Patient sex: M
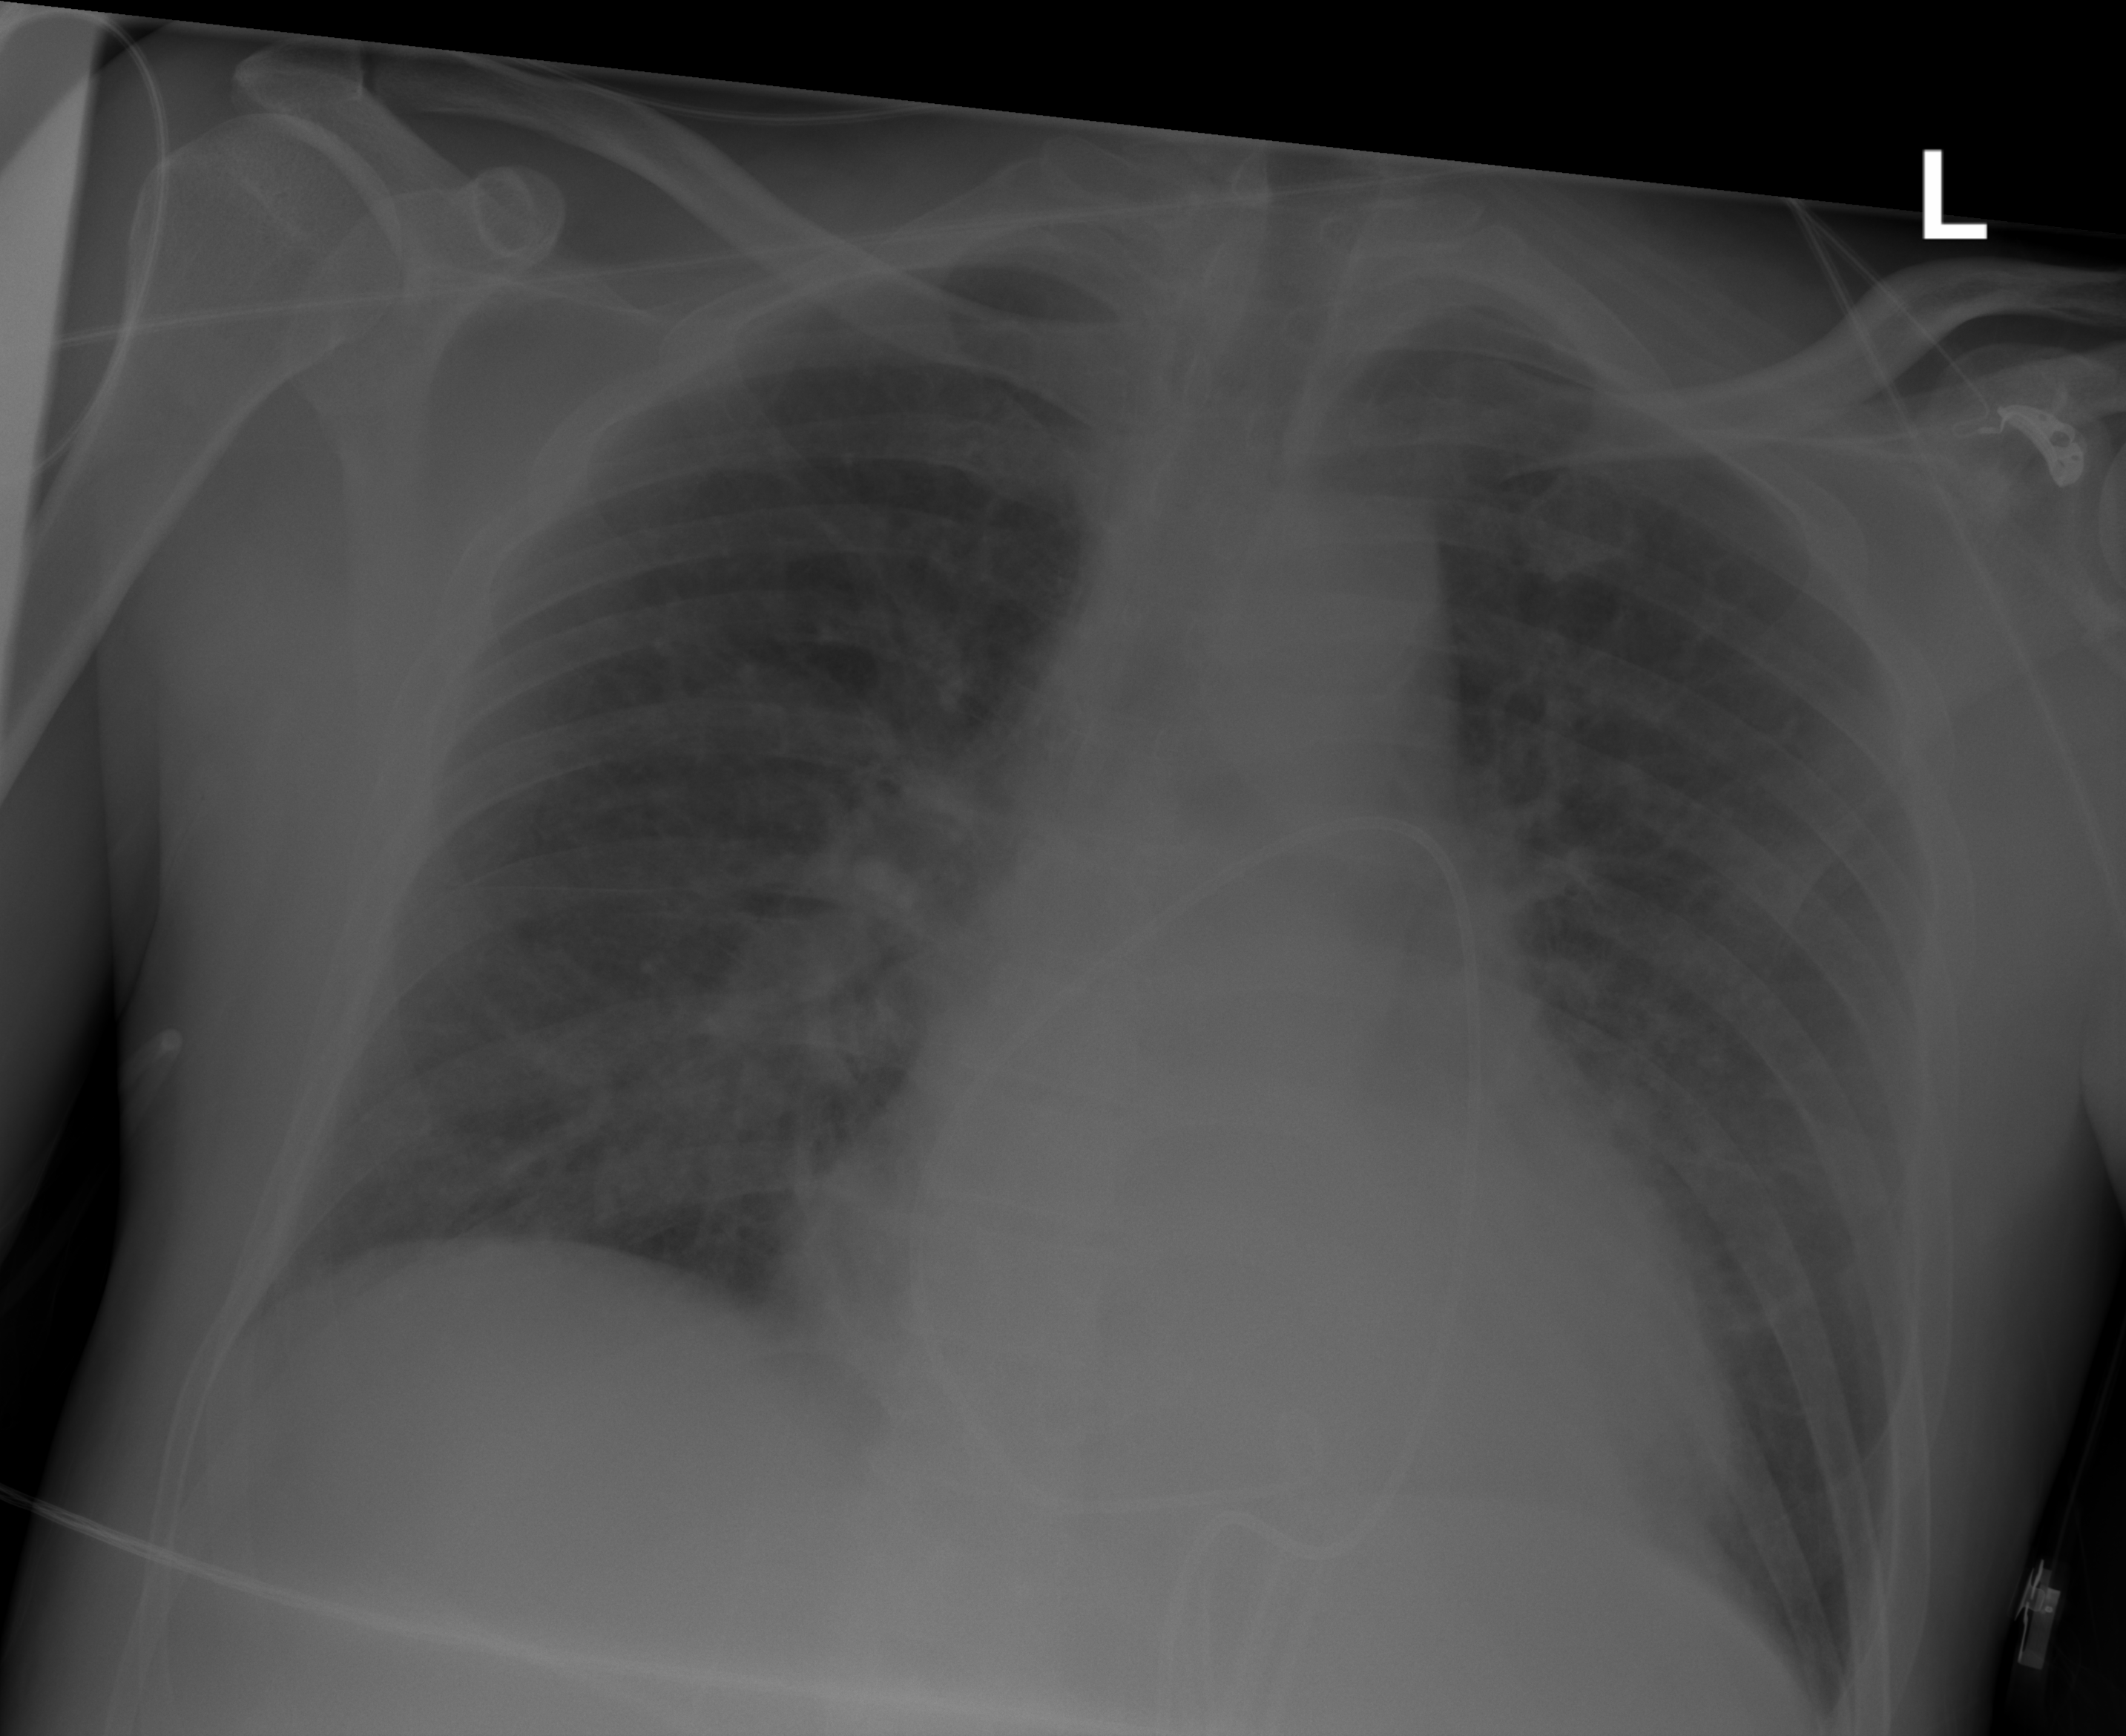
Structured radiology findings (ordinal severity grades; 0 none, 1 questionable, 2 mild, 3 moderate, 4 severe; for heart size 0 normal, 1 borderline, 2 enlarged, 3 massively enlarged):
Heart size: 1
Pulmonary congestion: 0
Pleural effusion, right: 0
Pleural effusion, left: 0
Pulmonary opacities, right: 2
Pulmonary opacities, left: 0
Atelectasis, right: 0
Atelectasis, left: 0